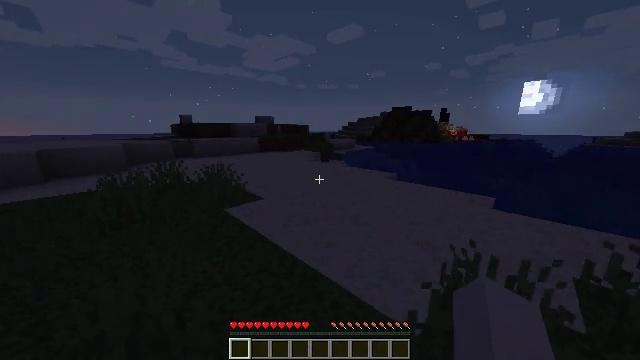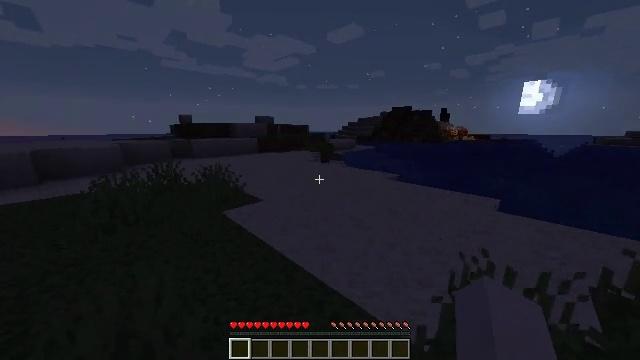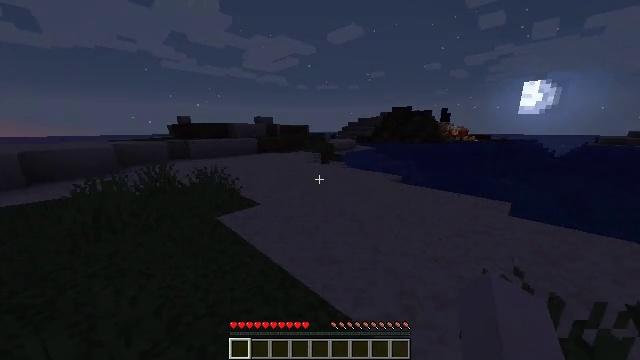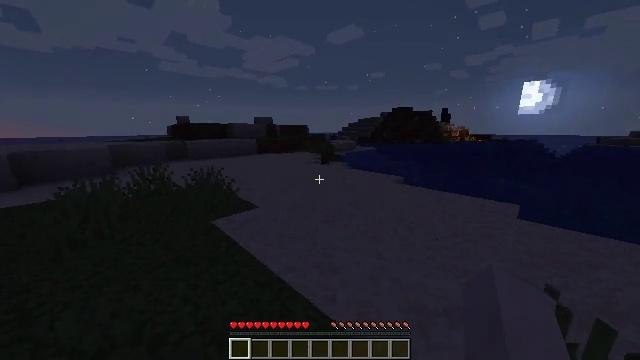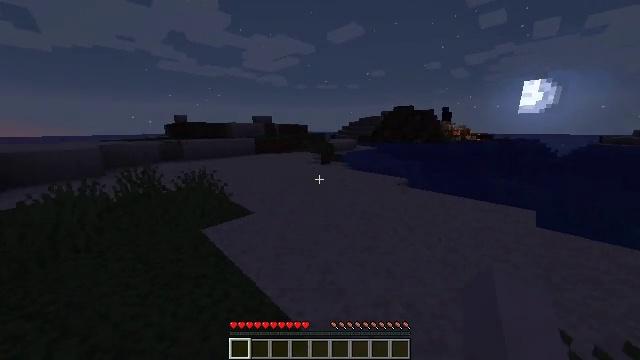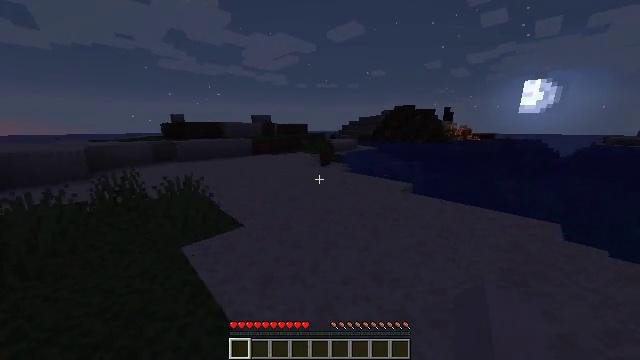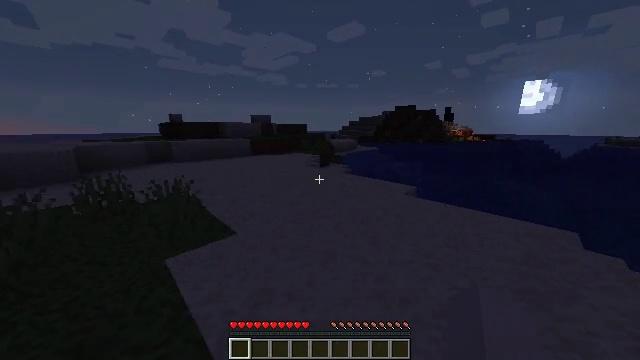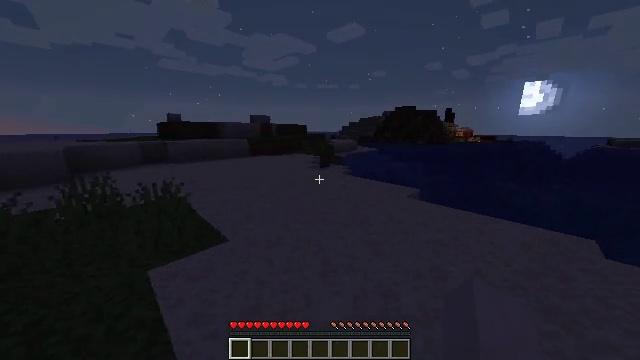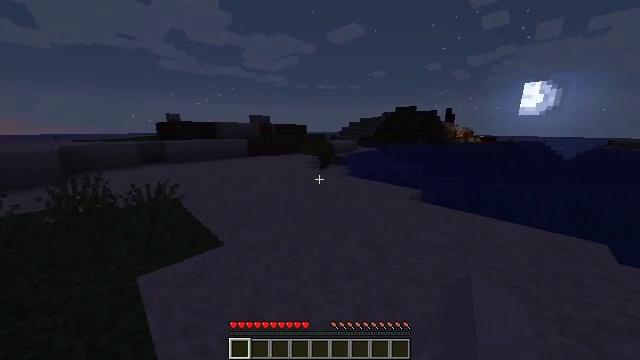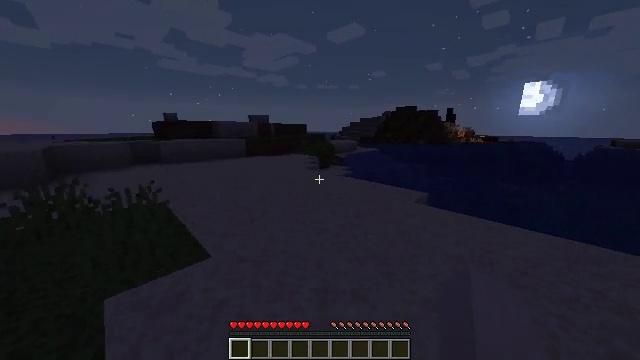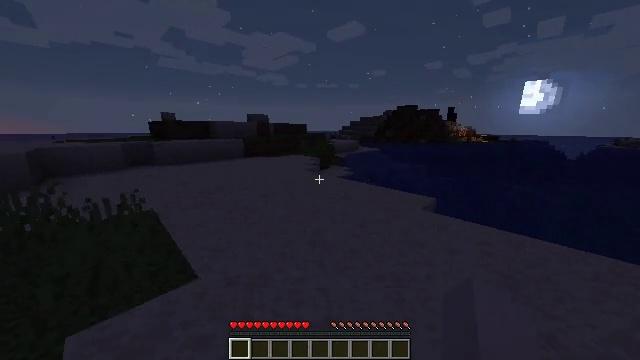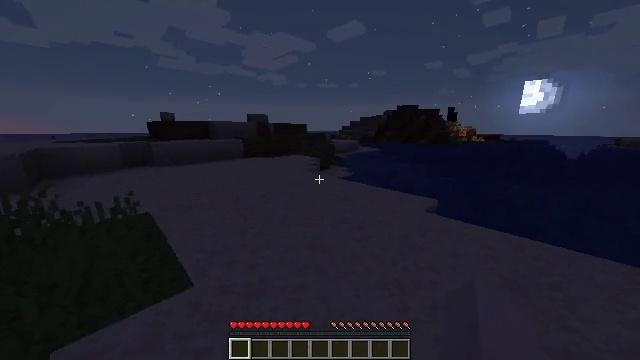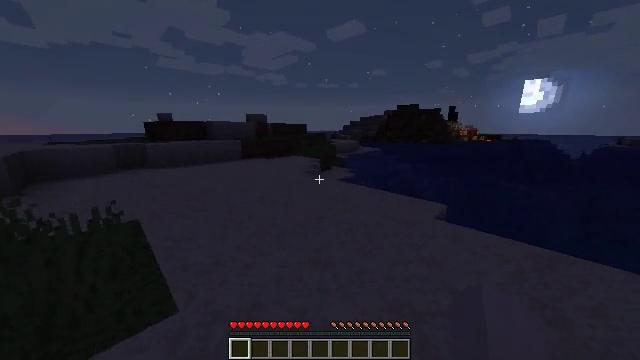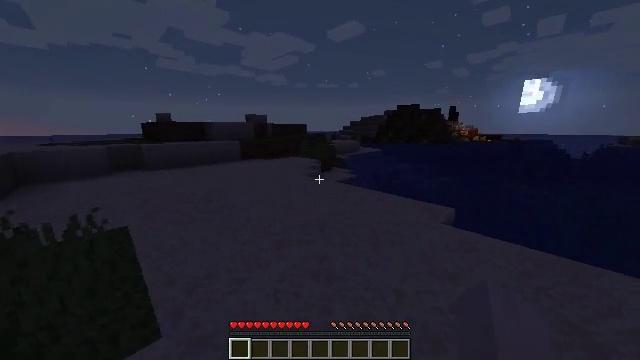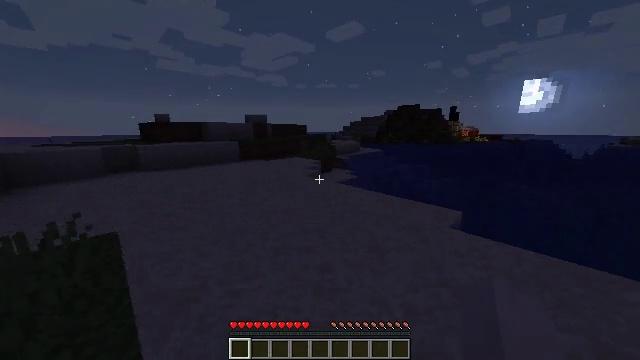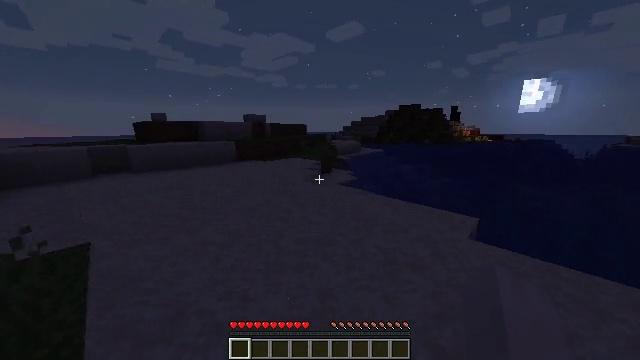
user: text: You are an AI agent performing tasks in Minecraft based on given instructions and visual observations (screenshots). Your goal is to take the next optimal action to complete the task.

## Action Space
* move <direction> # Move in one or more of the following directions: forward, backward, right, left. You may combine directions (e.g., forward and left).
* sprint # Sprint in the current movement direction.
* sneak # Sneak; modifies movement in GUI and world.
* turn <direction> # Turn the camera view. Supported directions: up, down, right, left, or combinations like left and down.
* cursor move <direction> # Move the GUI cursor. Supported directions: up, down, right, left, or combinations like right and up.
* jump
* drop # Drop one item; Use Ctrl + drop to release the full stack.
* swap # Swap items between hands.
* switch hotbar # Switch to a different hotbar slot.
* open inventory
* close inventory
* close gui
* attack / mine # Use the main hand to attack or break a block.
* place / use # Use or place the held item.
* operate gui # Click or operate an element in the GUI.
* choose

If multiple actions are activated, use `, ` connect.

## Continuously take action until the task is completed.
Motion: motion action
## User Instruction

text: Mine a chest to move it.
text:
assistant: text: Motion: move forward, sprint
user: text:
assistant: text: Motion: move forward, sprint
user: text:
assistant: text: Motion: move forward, sprint
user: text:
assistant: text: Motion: move forward, sprint
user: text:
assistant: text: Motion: move forward, sprint
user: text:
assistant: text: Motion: move forward, sprint
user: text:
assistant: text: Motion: move forward, sprint
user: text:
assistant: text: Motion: move forward, sprint
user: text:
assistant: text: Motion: move forward, sprint
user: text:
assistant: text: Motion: move forward, sprint
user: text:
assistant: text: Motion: move forward, sprint
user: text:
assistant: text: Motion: move forward, sprint
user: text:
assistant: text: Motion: move forward, sprint
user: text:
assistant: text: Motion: move forward, sprint
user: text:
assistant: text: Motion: move forward, sprint
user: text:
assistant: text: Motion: move forward, sprint
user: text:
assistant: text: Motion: move forward, sprint
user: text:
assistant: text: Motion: move forward, sprint
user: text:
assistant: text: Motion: move forward, sprint
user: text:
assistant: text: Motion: move forward, sprint
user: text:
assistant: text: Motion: move forward, sprint
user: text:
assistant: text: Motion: move forward, sprint
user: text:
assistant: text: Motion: move forward, sprint
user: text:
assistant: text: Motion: move forward, sprint
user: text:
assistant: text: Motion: move forward, sprint
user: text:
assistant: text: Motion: move forward, sprint
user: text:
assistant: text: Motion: move forward, sprint
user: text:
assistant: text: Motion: move forward, sprint
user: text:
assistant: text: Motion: move forward and move left, sprint
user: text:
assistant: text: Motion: move forward and move left, sprint